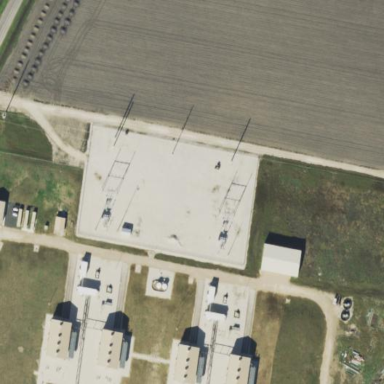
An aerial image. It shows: Industrial substation surrounded by fence.